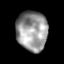
Tissue: skin
Cell type: T cells
Senescence score: 0.1372
Nuclear area (px): 1209
Mean DAPI intensity: 151.438